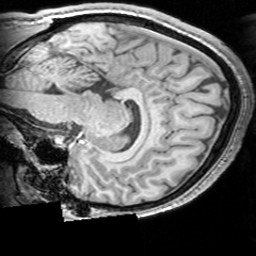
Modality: T1w
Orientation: sagittal
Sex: male
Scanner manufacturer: siemens
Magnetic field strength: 3 T
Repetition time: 1.63 s
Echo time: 0.00311 s